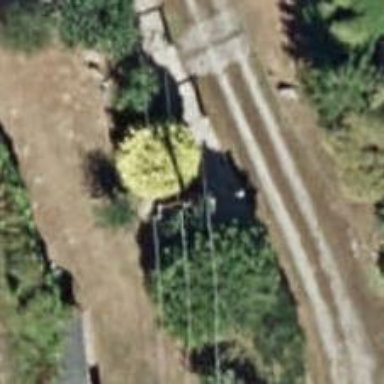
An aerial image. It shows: Concrete power pole.